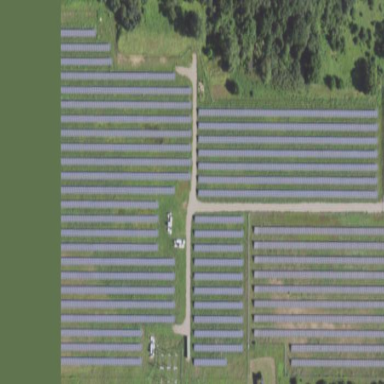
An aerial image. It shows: Solar photovoltaic power plant surrounded by fence.